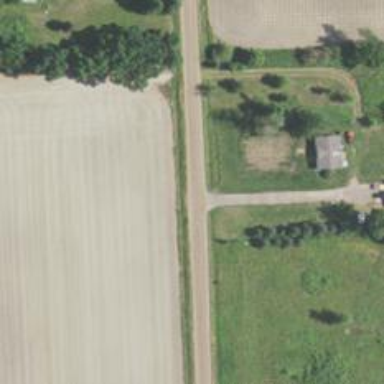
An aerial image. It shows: Driveway leading to service road.